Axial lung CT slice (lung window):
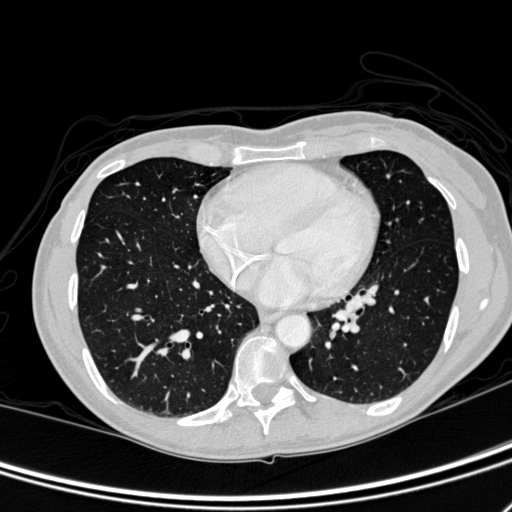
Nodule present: no